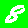
Digit: 8